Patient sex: F
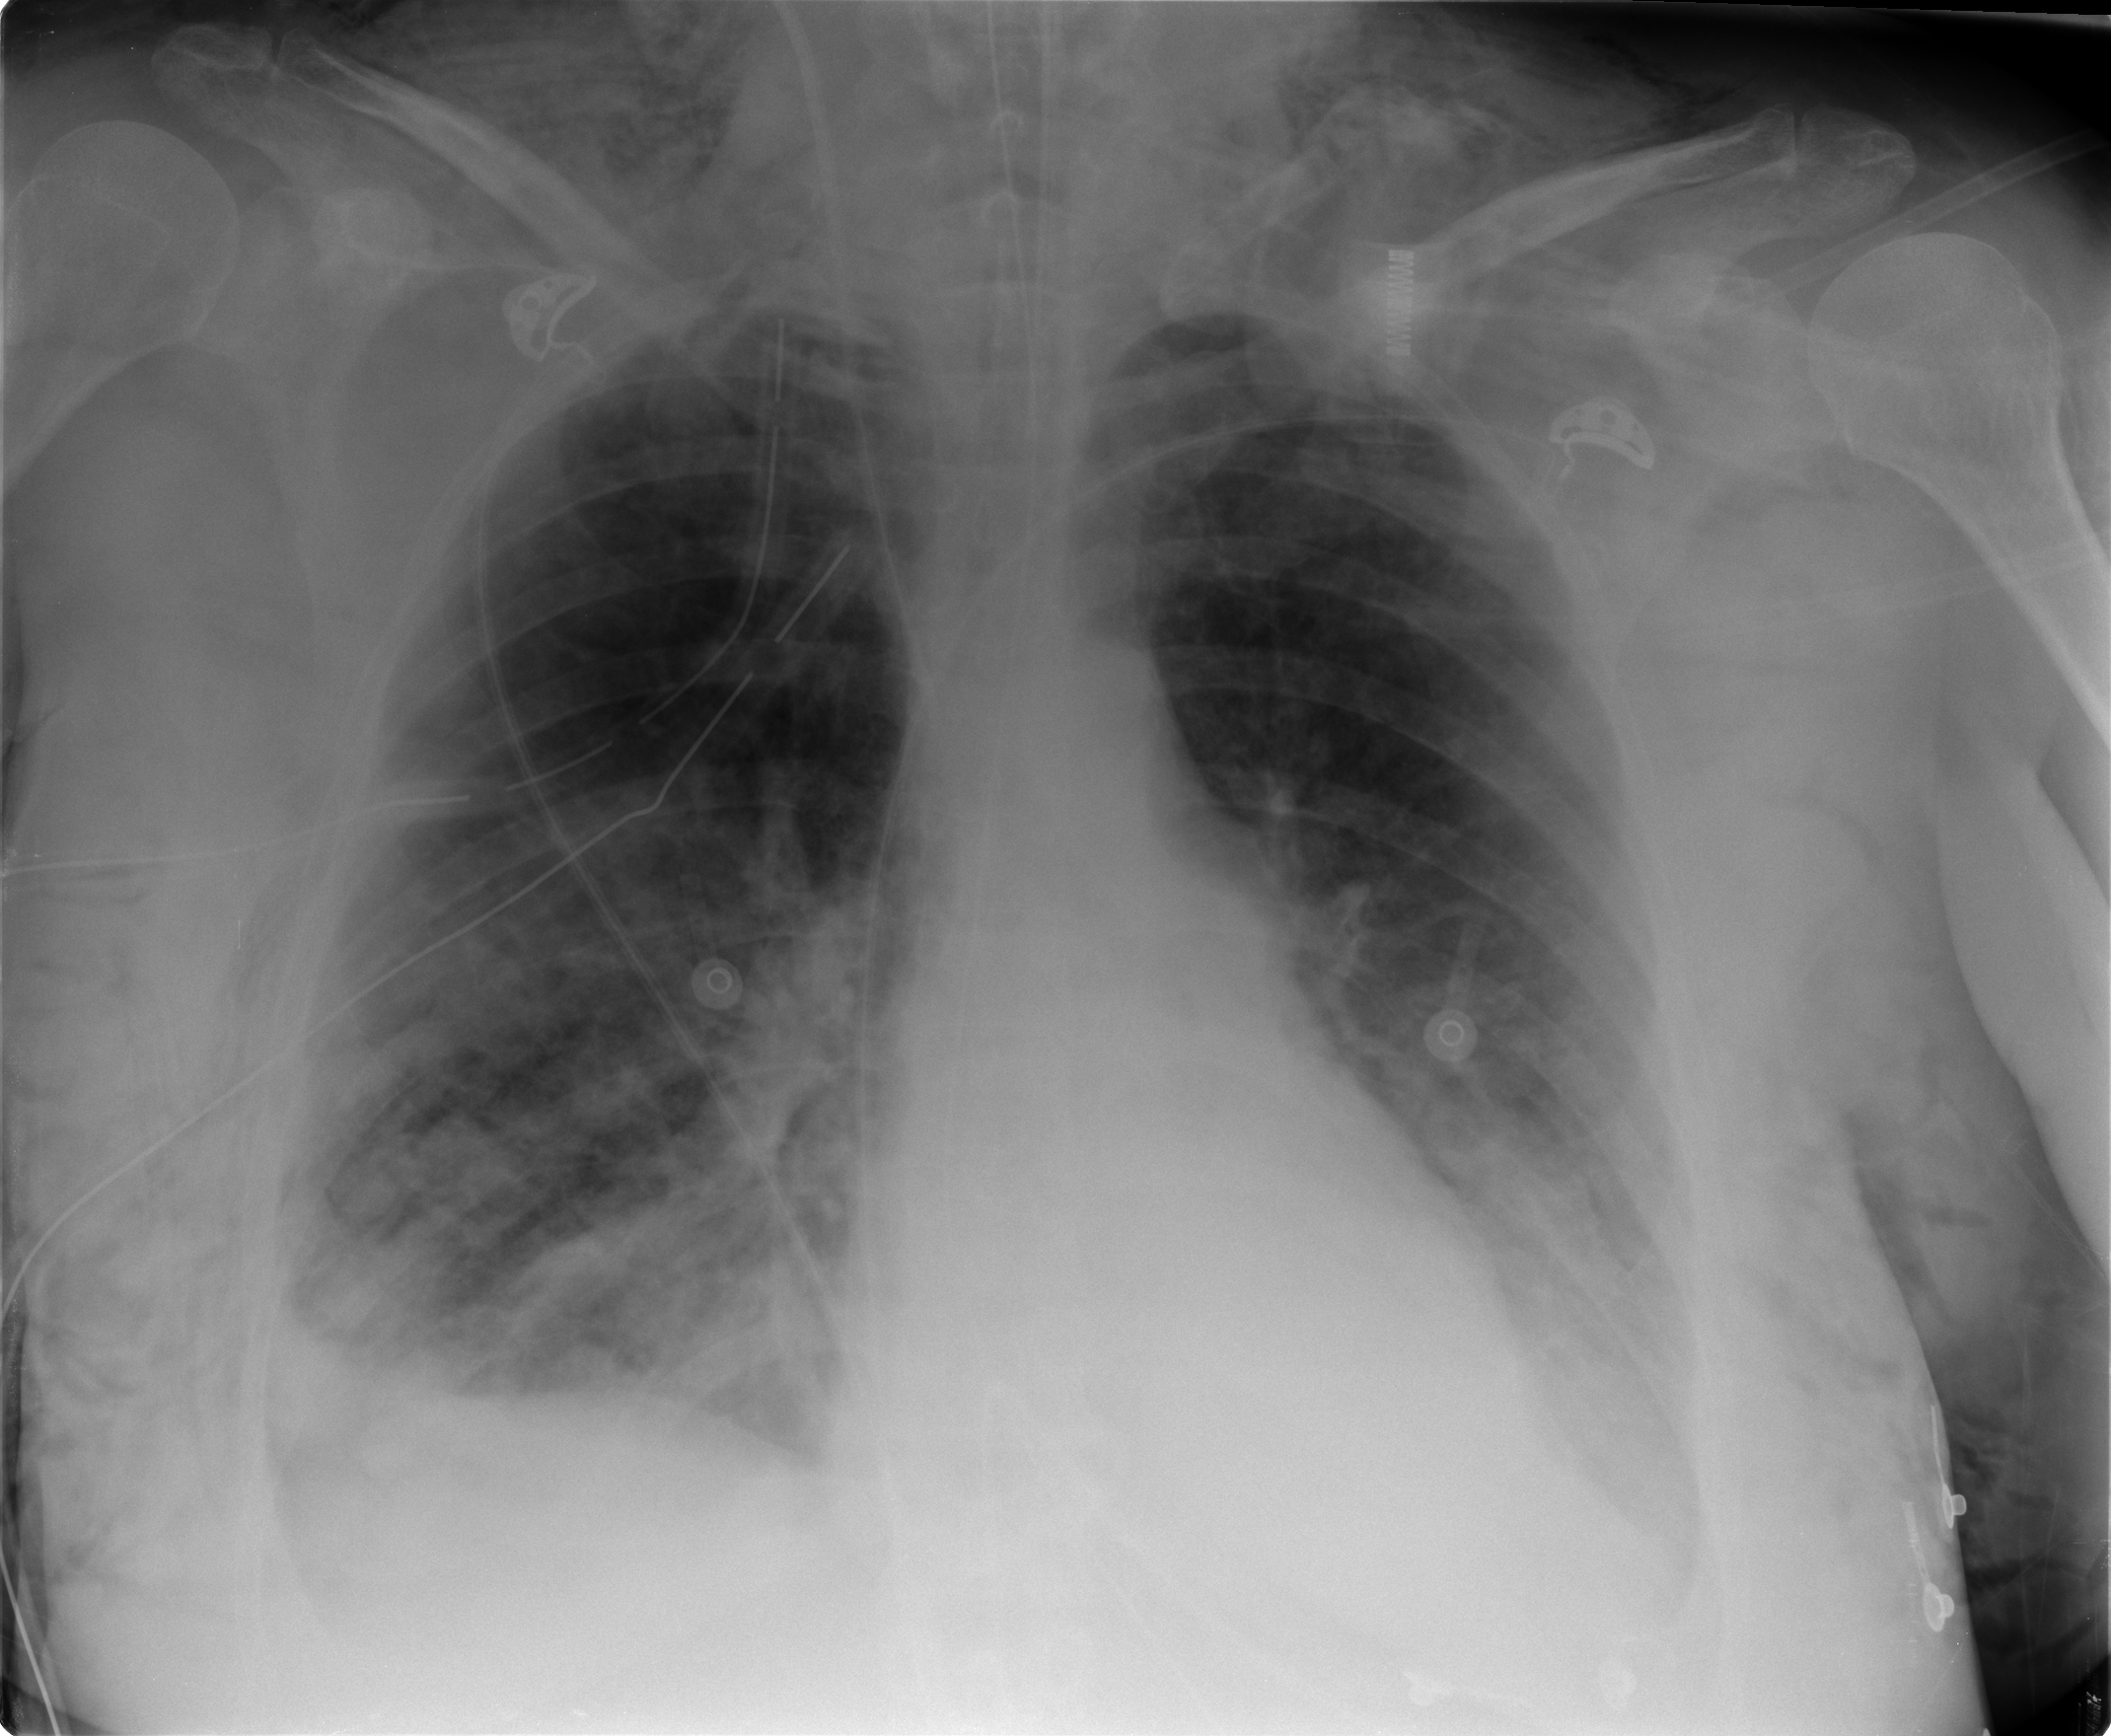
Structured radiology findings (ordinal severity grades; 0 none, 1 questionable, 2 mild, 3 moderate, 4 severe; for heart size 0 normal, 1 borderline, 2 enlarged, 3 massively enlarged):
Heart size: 0
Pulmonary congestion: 0
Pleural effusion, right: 1
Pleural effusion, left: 1
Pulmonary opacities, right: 2
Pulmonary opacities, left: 1
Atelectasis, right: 2
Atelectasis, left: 2